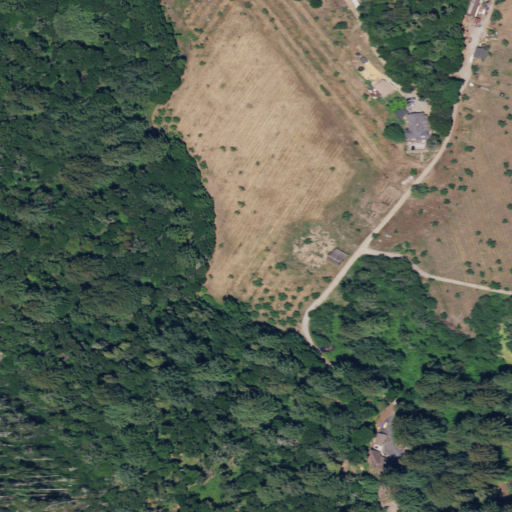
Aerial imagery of valley in California named Deer Valley containing evergreen forest, mixed forest, open development, grassland, shrub, and low intensity development